Question: c#, .net Framwork 4.5, VS 12
Try to understand connection level of database access.
Currently create database, simple procedure, dll for work with data base and Console app for access to db.
My data base next :

Procedure - 'GetPetName':
'''
ALTER PROCEDURE GetPetName ( @carId int, @petName char(10) OUTPUT )
AS
SELECT @petName = PetName from Inventory where CarId = @carId
'''
also in dll i create connection for my DB, and in console app try to use method from this Dll.
Problem, is that few method not work, and have no idea why - checked few times methods, but has no result. Also method for updating information and showing all info from DB works.
Problemic methods, and problems that i have with it - described below:
1. Method for using Procedure from DB public string LookUpPetName(int CarID)
{
string CarPetName = string.Empty;
using (SqlCommand cmd = new SqlCommand("GetPetName", this.sqlCn))
{
cmd.CommandType = CommandType.StoredProcedure;
SqlParameter param = new SqlParameter();
param.ParameterName = "@carID";
param.SqlDbType = SqlDbType.Int;
param.Value = CarID;
param.Direction = ParameterDirection.Input;
cmd.Parameters.Add(param);
param = new SqlParameter();
param.ParameterName = "@petName";
param.SqlDbType = SqlDbType.Char;
param.Size = 10;
param.Direction = ParameterDirection.Output;
cmd.Parameters.Add(param);
CarPetName = (string)cmd.Parameters["petName"].Value;
}
return CarPetName;
}
}
with this method, when I try to call it got error message - problem with next desciprion 'SQLParameter with SQLParameterName "petName" don't exist in your SQLParameterCollection'. But as I understand I return 'petName' using my procedure 'GetPetName'.
- Am I correctly understand usage of procedure from db? If no - please explain it for me, if yes, why i got such result.
The second method is created for inserting entries in my table - here i mede next
'''
public void InsertoAuto(int CarID, string Color,
string Make, string PetName)
{
string sql = string.Format("Insert into Inventory"
+ " (CarID, Make, Color, PetName) Values"
+ ("@mycarID, @Make, @Color, @PetName"));
using (SqlCommand sqlCommand = new SqlCommand(sql, this.sqlCn))
{
//add parameters - help to avoid attacks,
//make request a little bit faster
SqlParameter param = new SqlParameter();
param.ParameterName = "@mycarID";
param.Value = CarID;
param.SqlDbType = SqlDbType.Int;
sqlCommand.Parameters.Add(param);
param = new SqlParameter();
param.ParameterName = "@Make";
param.Value = Make;
param.Size = 10;
param.SqlDbType = SqlDbType.Char;
sqlCommand.Parameters.Add(param);
param = new SqlParameter();
param.ParameterName = "@Color";
param.Value = Color;
param.Size = 10;
param.SqlDbType = SqlDbType.Char;
sqlCommand.Parameters.Add(param);
param = new SqlParameter();
param.ParameterName = "@PetName";
param.Value = PetName;
param.Size = 10;
param.SqlDbType = SqlDbType.Char;
sqlCommand.Parameters.Add(param);
sqlCommand.ExecuteNonQuery();
}
}
'''
and the second variant for insertion (using some entities)
'''
public void UpdateCarPetName (int carId, string carName)
{
string sql = string.Format("Update Inventory Set PetName = '{0}' Where CarID = '{1}'",
carName, carId);
using (SqlCommand cmd = new SqlCommand(sql, sqlCn))
{
cmd.ExecuteNonQuery();
}
}
'''
When i try to call this method - both (note: I got before calling methods one int value and 3 string values), i got error with description - 'incorrect syntacsis for "@mycarID"' for first method and 'incorrect syntacsis for PetName' for second variant. But if all parameters ok for string values - whats wrong for this one. Check also (as you can see abowe), that in table used the same types of variables.
- Where i wrong with this methods, and why i can't take int parameter?
Also during creating dll for working with my dataBase found, that I can't check my methods in Dll for functionality if I not use it with another project.
- is there are some method for checking methods during creating DLL, or I always must to create some "supporting" project for parallel cheking workability of my dll? Means how can i make debug step-by-step during creating?
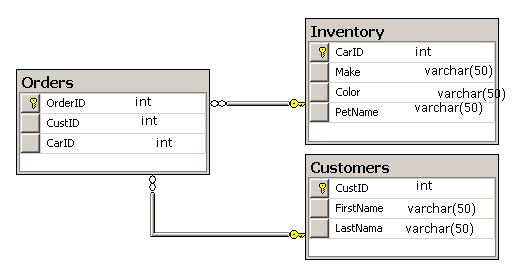
Answer: In the first method change the last lines to:
'''
cmd.ExecuteNonQuery();
CarPetName = (string)cmd.Parameters["@petName"].Value;
'''
you are not executing the command and also note the '@' before the parameter name.
In the second method you are keeping the parenthesis outside your query:
'''
+ ("@mycarID, @Make, @Color, @PetName"));
'''
should be
'''
+ "(@mycarID, @Make, @Color, @PetName)"); // note the parenthesis inside the string
'''
In the third method you are comparing 'CarId' with a string
'''
Where CarID = '{1}'
'''
Should be
'''
Where CarID = {1}
'''
Well, it shouldn't: you should use parameters as you did before.